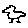
Label: bird